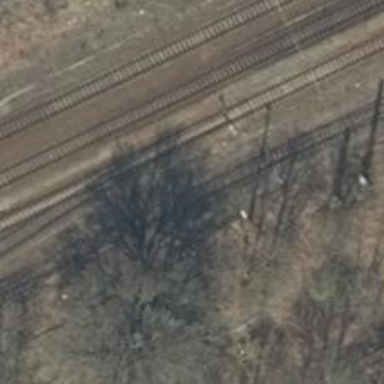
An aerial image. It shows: Railway switch.